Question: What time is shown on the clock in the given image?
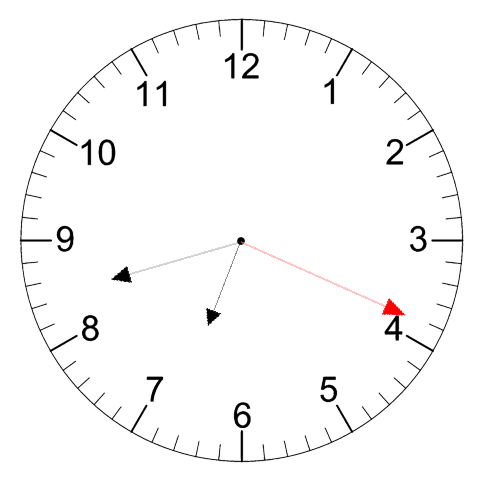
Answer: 06:42:19